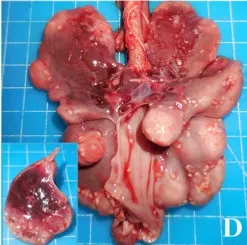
Lemur catta; adbomen, torax, liver and lungs. Lungs with cystic lesions (D), augmented consistency and with a multilocular structure (insert).
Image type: medical_photograph (other_medical_photograph)